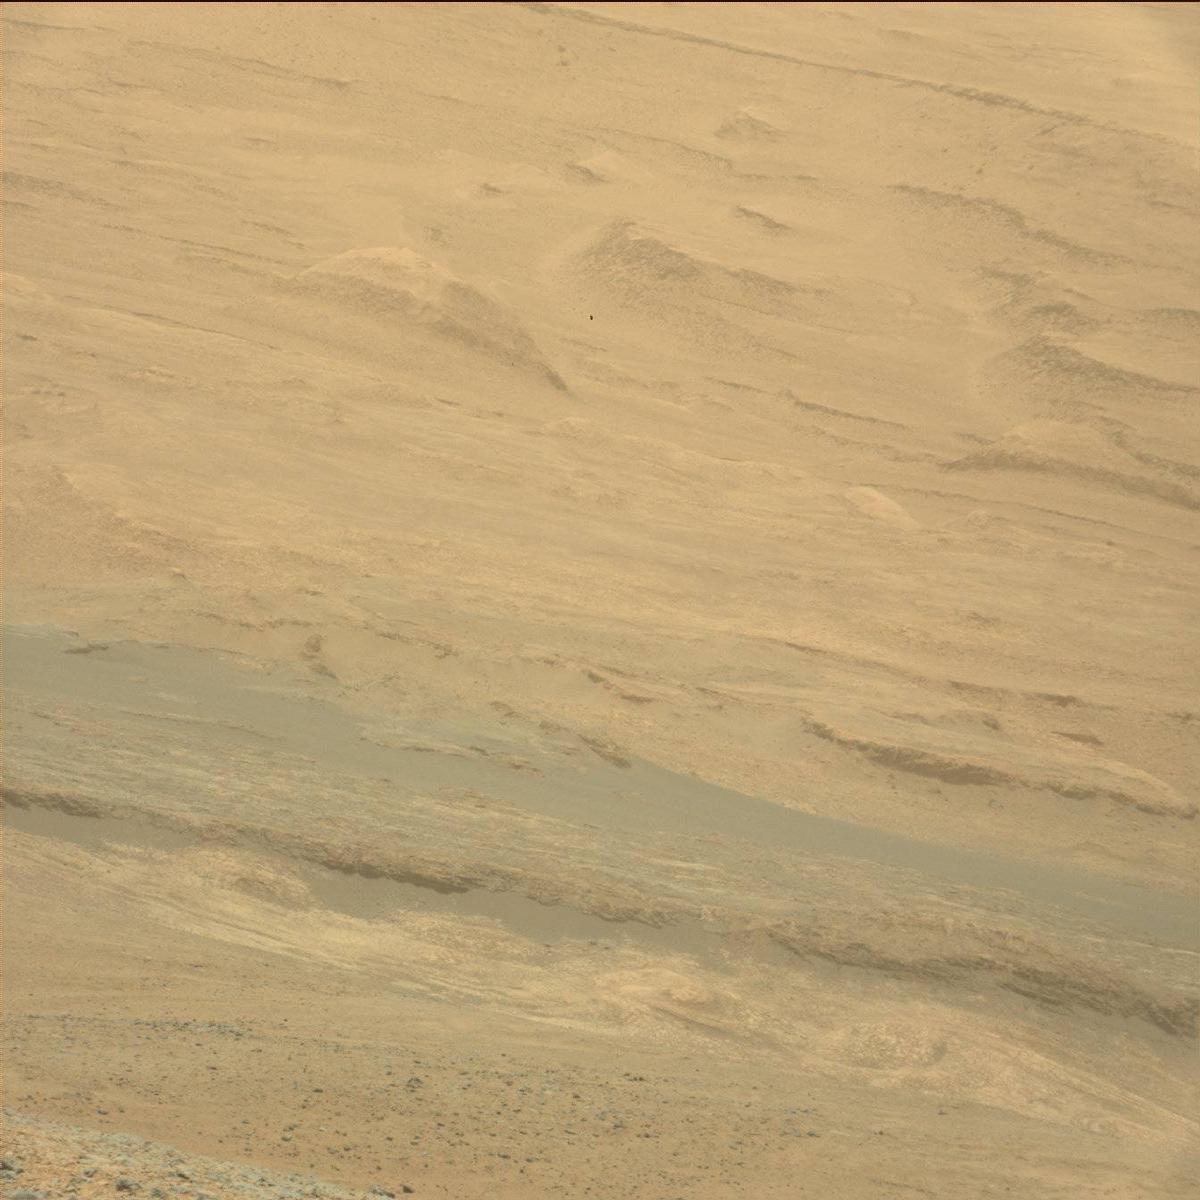
Terrain classes present: Ridge, Sand / Soil